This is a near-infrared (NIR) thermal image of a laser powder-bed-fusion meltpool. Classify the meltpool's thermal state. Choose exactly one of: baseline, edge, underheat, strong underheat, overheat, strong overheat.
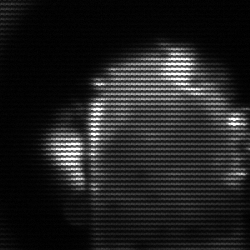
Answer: baseline